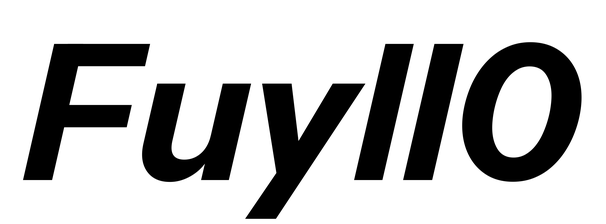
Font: InstrumentSans-Italic_Bold_Italic